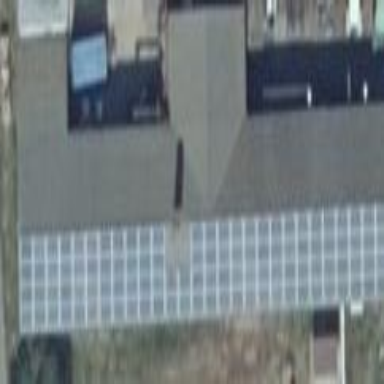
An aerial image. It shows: Small solar photovoltaic panel generator inside building.